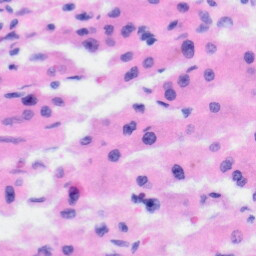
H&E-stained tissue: Liver